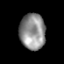
Tissue: prostate
Cell type: T cells
Senescence score: 0.2983
Nuclear area (px): 904
Mean DAPI intensity: 143.593